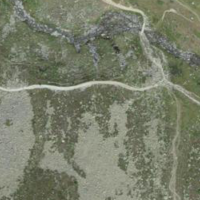
EUNIS habitat code: 31
Species observed at this site:
Gypaetus barbatus
Silene acaulis